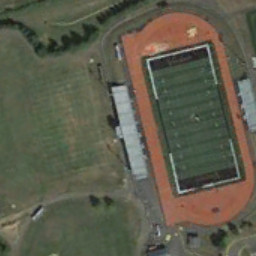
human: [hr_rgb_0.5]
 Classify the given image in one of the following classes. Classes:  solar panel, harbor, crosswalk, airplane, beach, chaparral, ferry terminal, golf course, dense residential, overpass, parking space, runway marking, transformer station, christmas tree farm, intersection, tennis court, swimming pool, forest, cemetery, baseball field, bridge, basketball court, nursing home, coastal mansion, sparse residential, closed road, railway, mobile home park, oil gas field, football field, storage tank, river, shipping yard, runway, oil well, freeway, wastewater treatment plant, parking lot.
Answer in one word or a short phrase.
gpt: football field